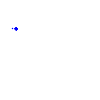
Particle: kaon